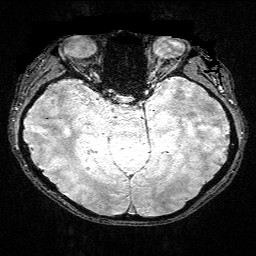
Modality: FLASH
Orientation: coronal
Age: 26
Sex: female